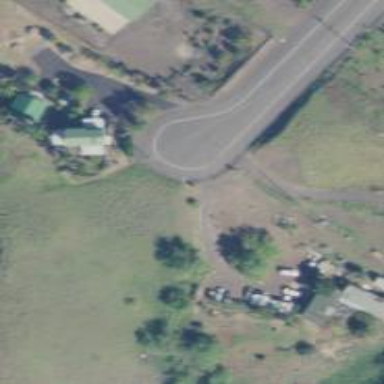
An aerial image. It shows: Turning circle on the road.